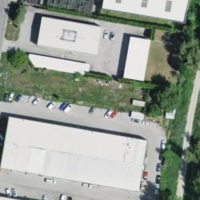
EUNIS habitat code: 54
Species observed at this site:
Hippocrepis emerus
Chelidonium majus